Question: I'm plotting a few hundred thousand points via MarkerClustererPlus, and I want to set groups of cluster icons (colour) based on some exteral property ( based on number of markers represented).
The only way I can think to do this is by creating multiple MarkerClusterer objects and passing in a different 'options' object, but I feel like I'll take a big performance hit doing that. Is there a better way?

Given the image above, I'd like 139, 24, and 5 to be yellow and 213, 25, 30, and 2 to be red; and if possible, update their styles/options via setOptions:
'mc.group[0].setOptions({"url": imgPath +lookupThreshold(severity)+ '.svg' });'
'mc.group[1].setOptions({"url": imgPath +lookupThreshold(severity)+ '.svg' });'
P.S. If anyone is interested, I tweaked the lib so the cluster icon scales to its size by supplying an svg image and increasing the width & height in the options object:
'''
var mcOptions = {
"styles": [{
"height": 19,
"url": img/map/clusters/",
"width": 19
},{
"height": 24,
"url": img/map/clusters/",
"width": 24
}, {...}]
};
for ( var s = mcOptions.styles.length-1; s >= 0; s-- )
{ mcOptions.styles[s].url += lookupThreshold(severity) + '.svg'; }
// lookupThreshold switches severity and returns a string: red, orange, ...
'''
Then added the following to 'markerclusterer.js':
'''
line 275: this.backgroundSize_ = style.backgroundSize || "contain";
line 300: style.push('background-size:' + this.backgroundSize_ + ';');
'''
Works in Ffx 19.0.2, Chrome 26.x, Chrome Canary 28.x, Safari 6.0.2, IE 9.0.8 (but not Opera 12.15).
It seems there is not much of a performance hit from creating multiple instances of MarkerClusterer; however, it appears that the properties/options object passed to MC is amoung the instances of MCs.
I had to modify the MarkerClustererPlus library near line 665 to clone 'opt_options' (the lib was using a reference, which caused all previous opt_options to be overwritten with the newest/last one passed).
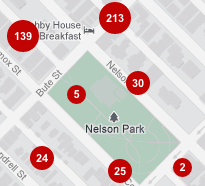
Answer: So it turns out the trouble was coming from the <URL> itself:
'''
656: function MarkerClusterer(map, opt_markers, opt_options) {
...
665: opt_options = opt_options || {};
'''
Line creates a to the existing object, instead of a new copy. I couldn't use 'MarkerClusterer.prototype.extend' from line because it does not make a deep copy (and it extends only an object's prototype).
So, I wrote my own deep-copy function (<URL>:
'''
function deepCopy(obj) {
this.cloneArr = function (arr) {
var newArr = [];
for ( var i = arr.length-1; i >= 0; i-- ) newArr[i] = this.evalObj( arr[i] );
return newArr;
};
this.cloneObj = function(obj) {
var newObj = {};
for ( var prop in obj ) newObj[prop] = this.evalObj( obj[prop] );
return newObj;
};
this.evalObj = function(obj) {
switch ( typeof obj ) {
case 'object':
if ( Array.isArray( obj ) ) return this.cloneArr( obj );
if ( obj instanceof Date === false ) return this.cloneObj( obj );
// pass thru dates, strings, numbers, booleans, and functions
default: return obj; // primitive
}
};
return this.evalObj(obj);
}
'''
I then altered to the following:
'''
656: function MarkerClusterer(map, opt_markers, opt_optionsG) {
...
665: var opt_options = deepCopy( opt_optionsG ) || {};
'''
I tested having 5 instances of MarkerClustererPlus (each with 5000 markers, 25000 total), and there was no decernable performance impact compared to having a single MC+ instance.